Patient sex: F
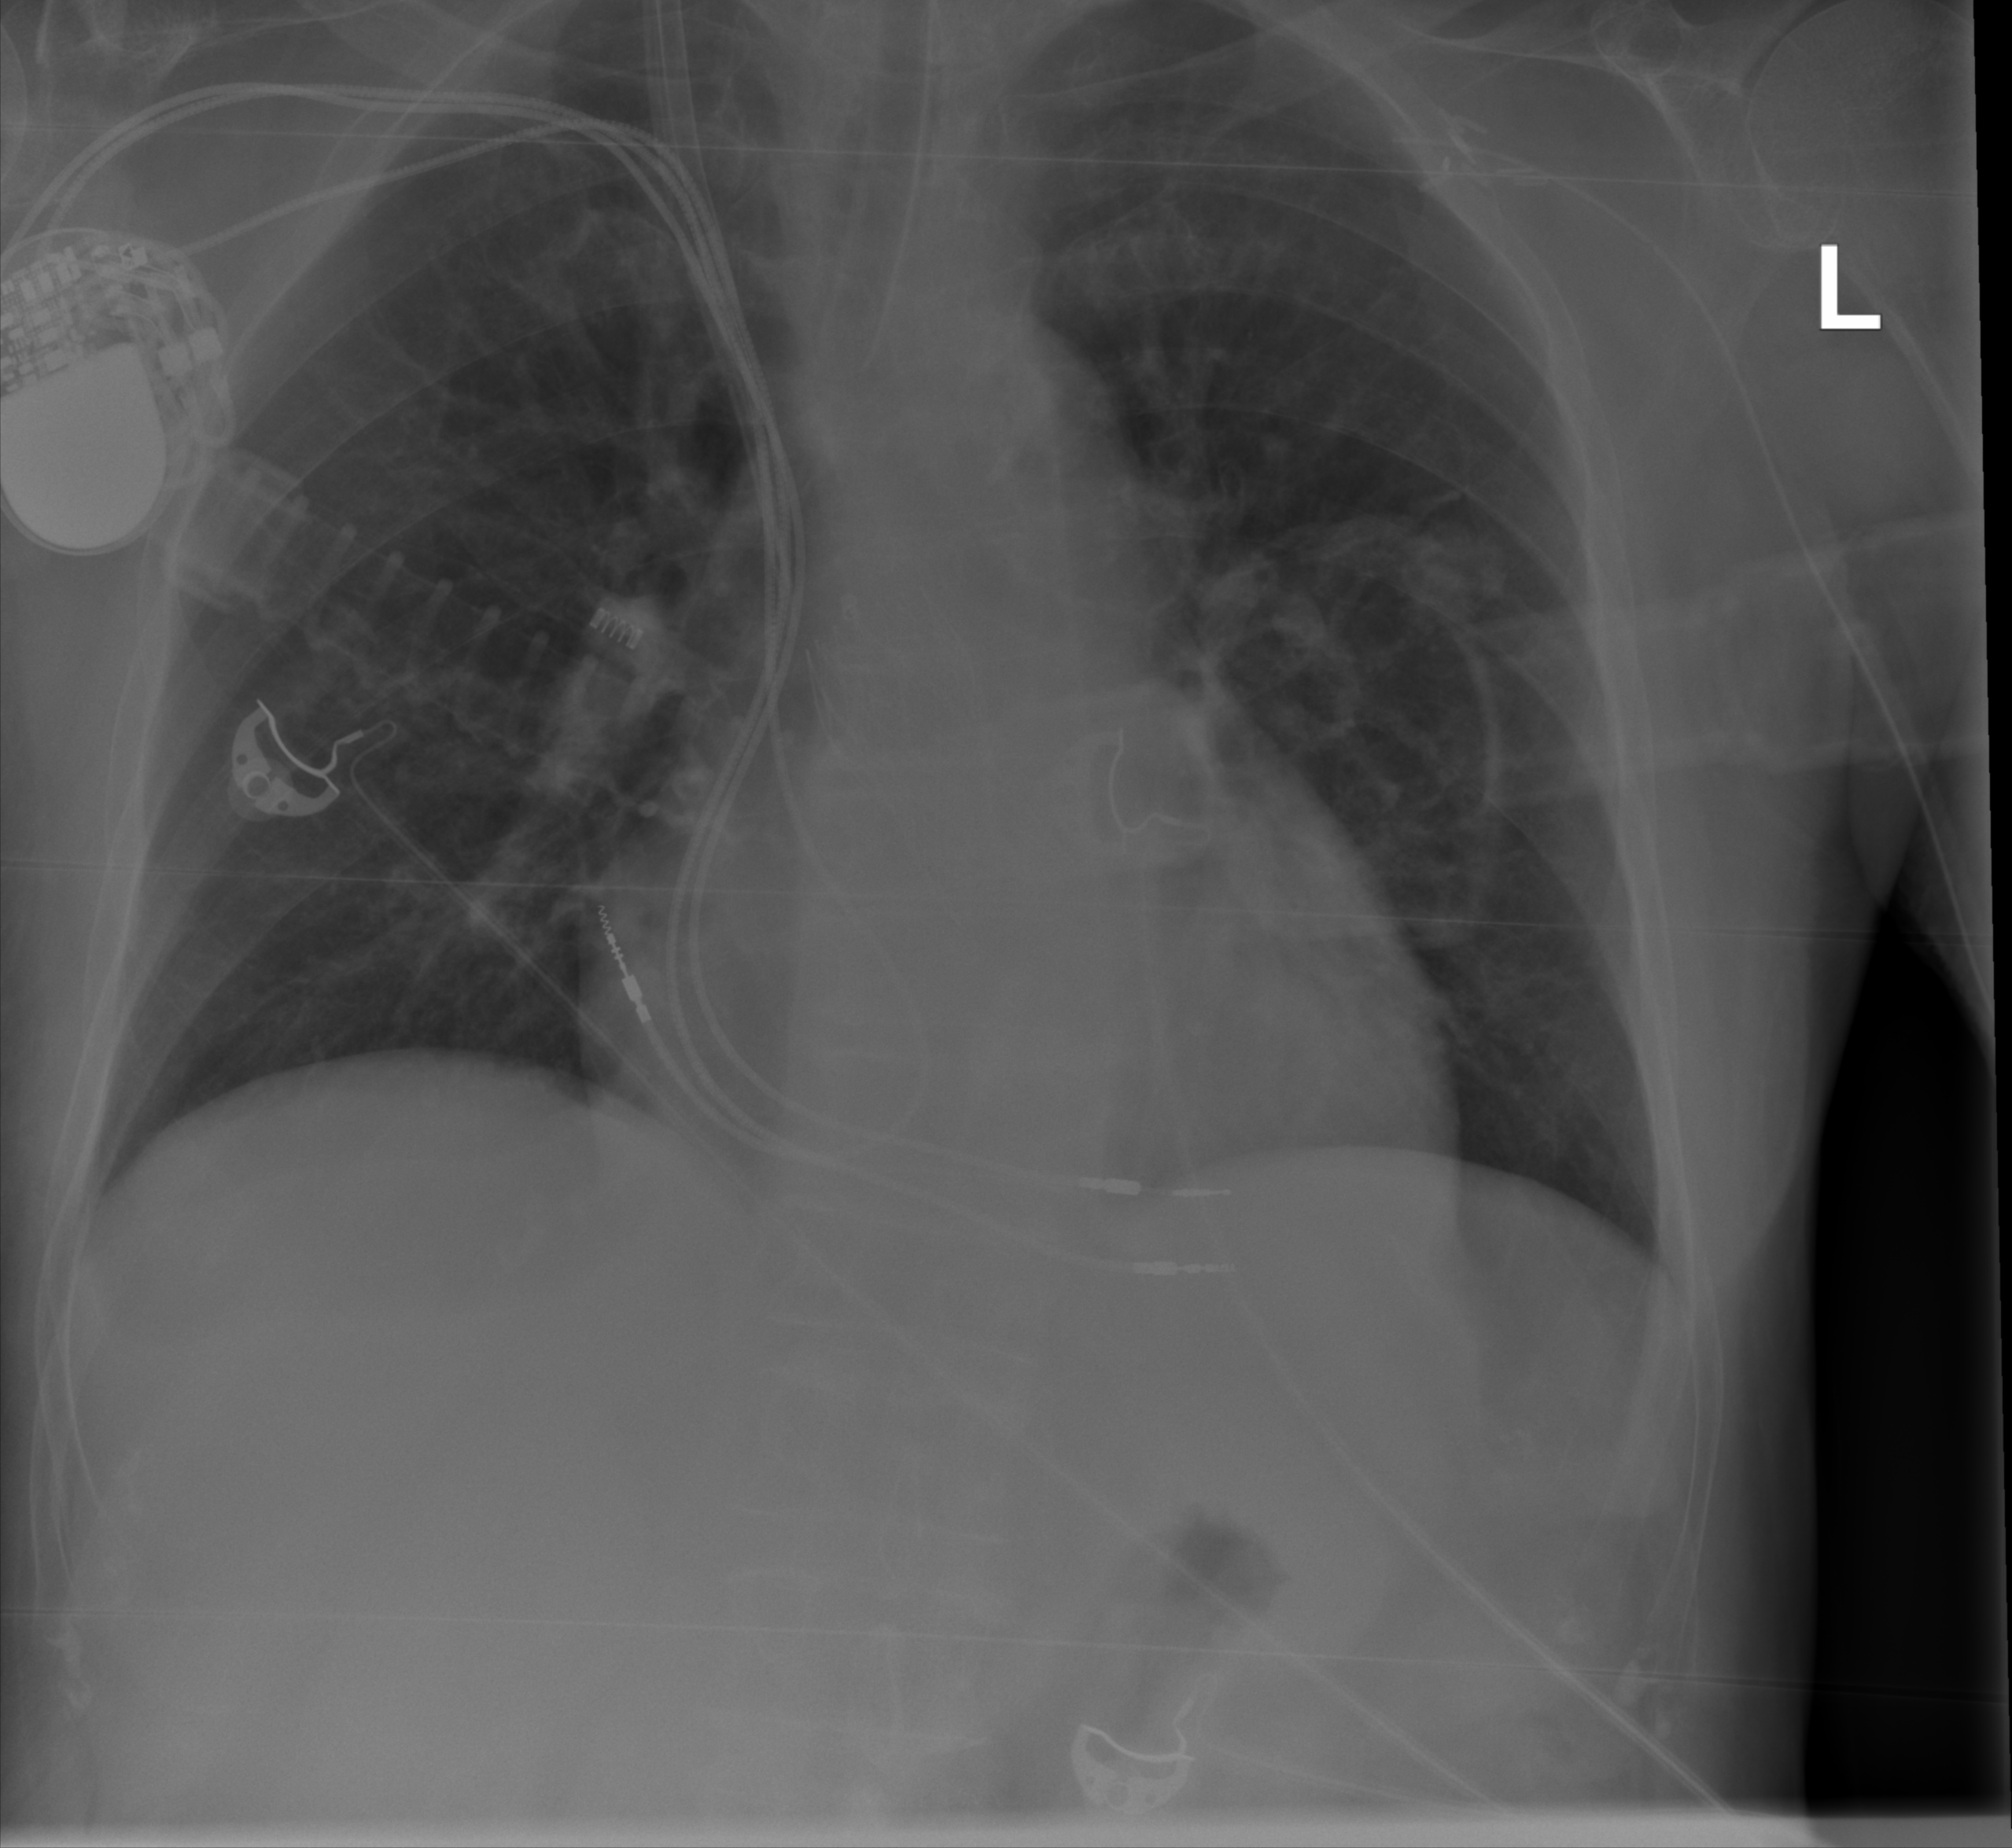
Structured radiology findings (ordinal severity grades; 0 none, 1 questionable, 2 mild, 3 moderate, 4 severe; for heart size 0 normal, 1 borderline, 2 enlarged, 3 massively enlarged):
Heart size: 1
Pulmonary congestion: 0
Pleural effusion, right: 1
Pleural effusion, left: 0
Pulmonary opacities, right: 0
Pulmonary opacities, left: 0
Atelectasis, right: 0
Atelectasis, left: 0